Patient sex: M
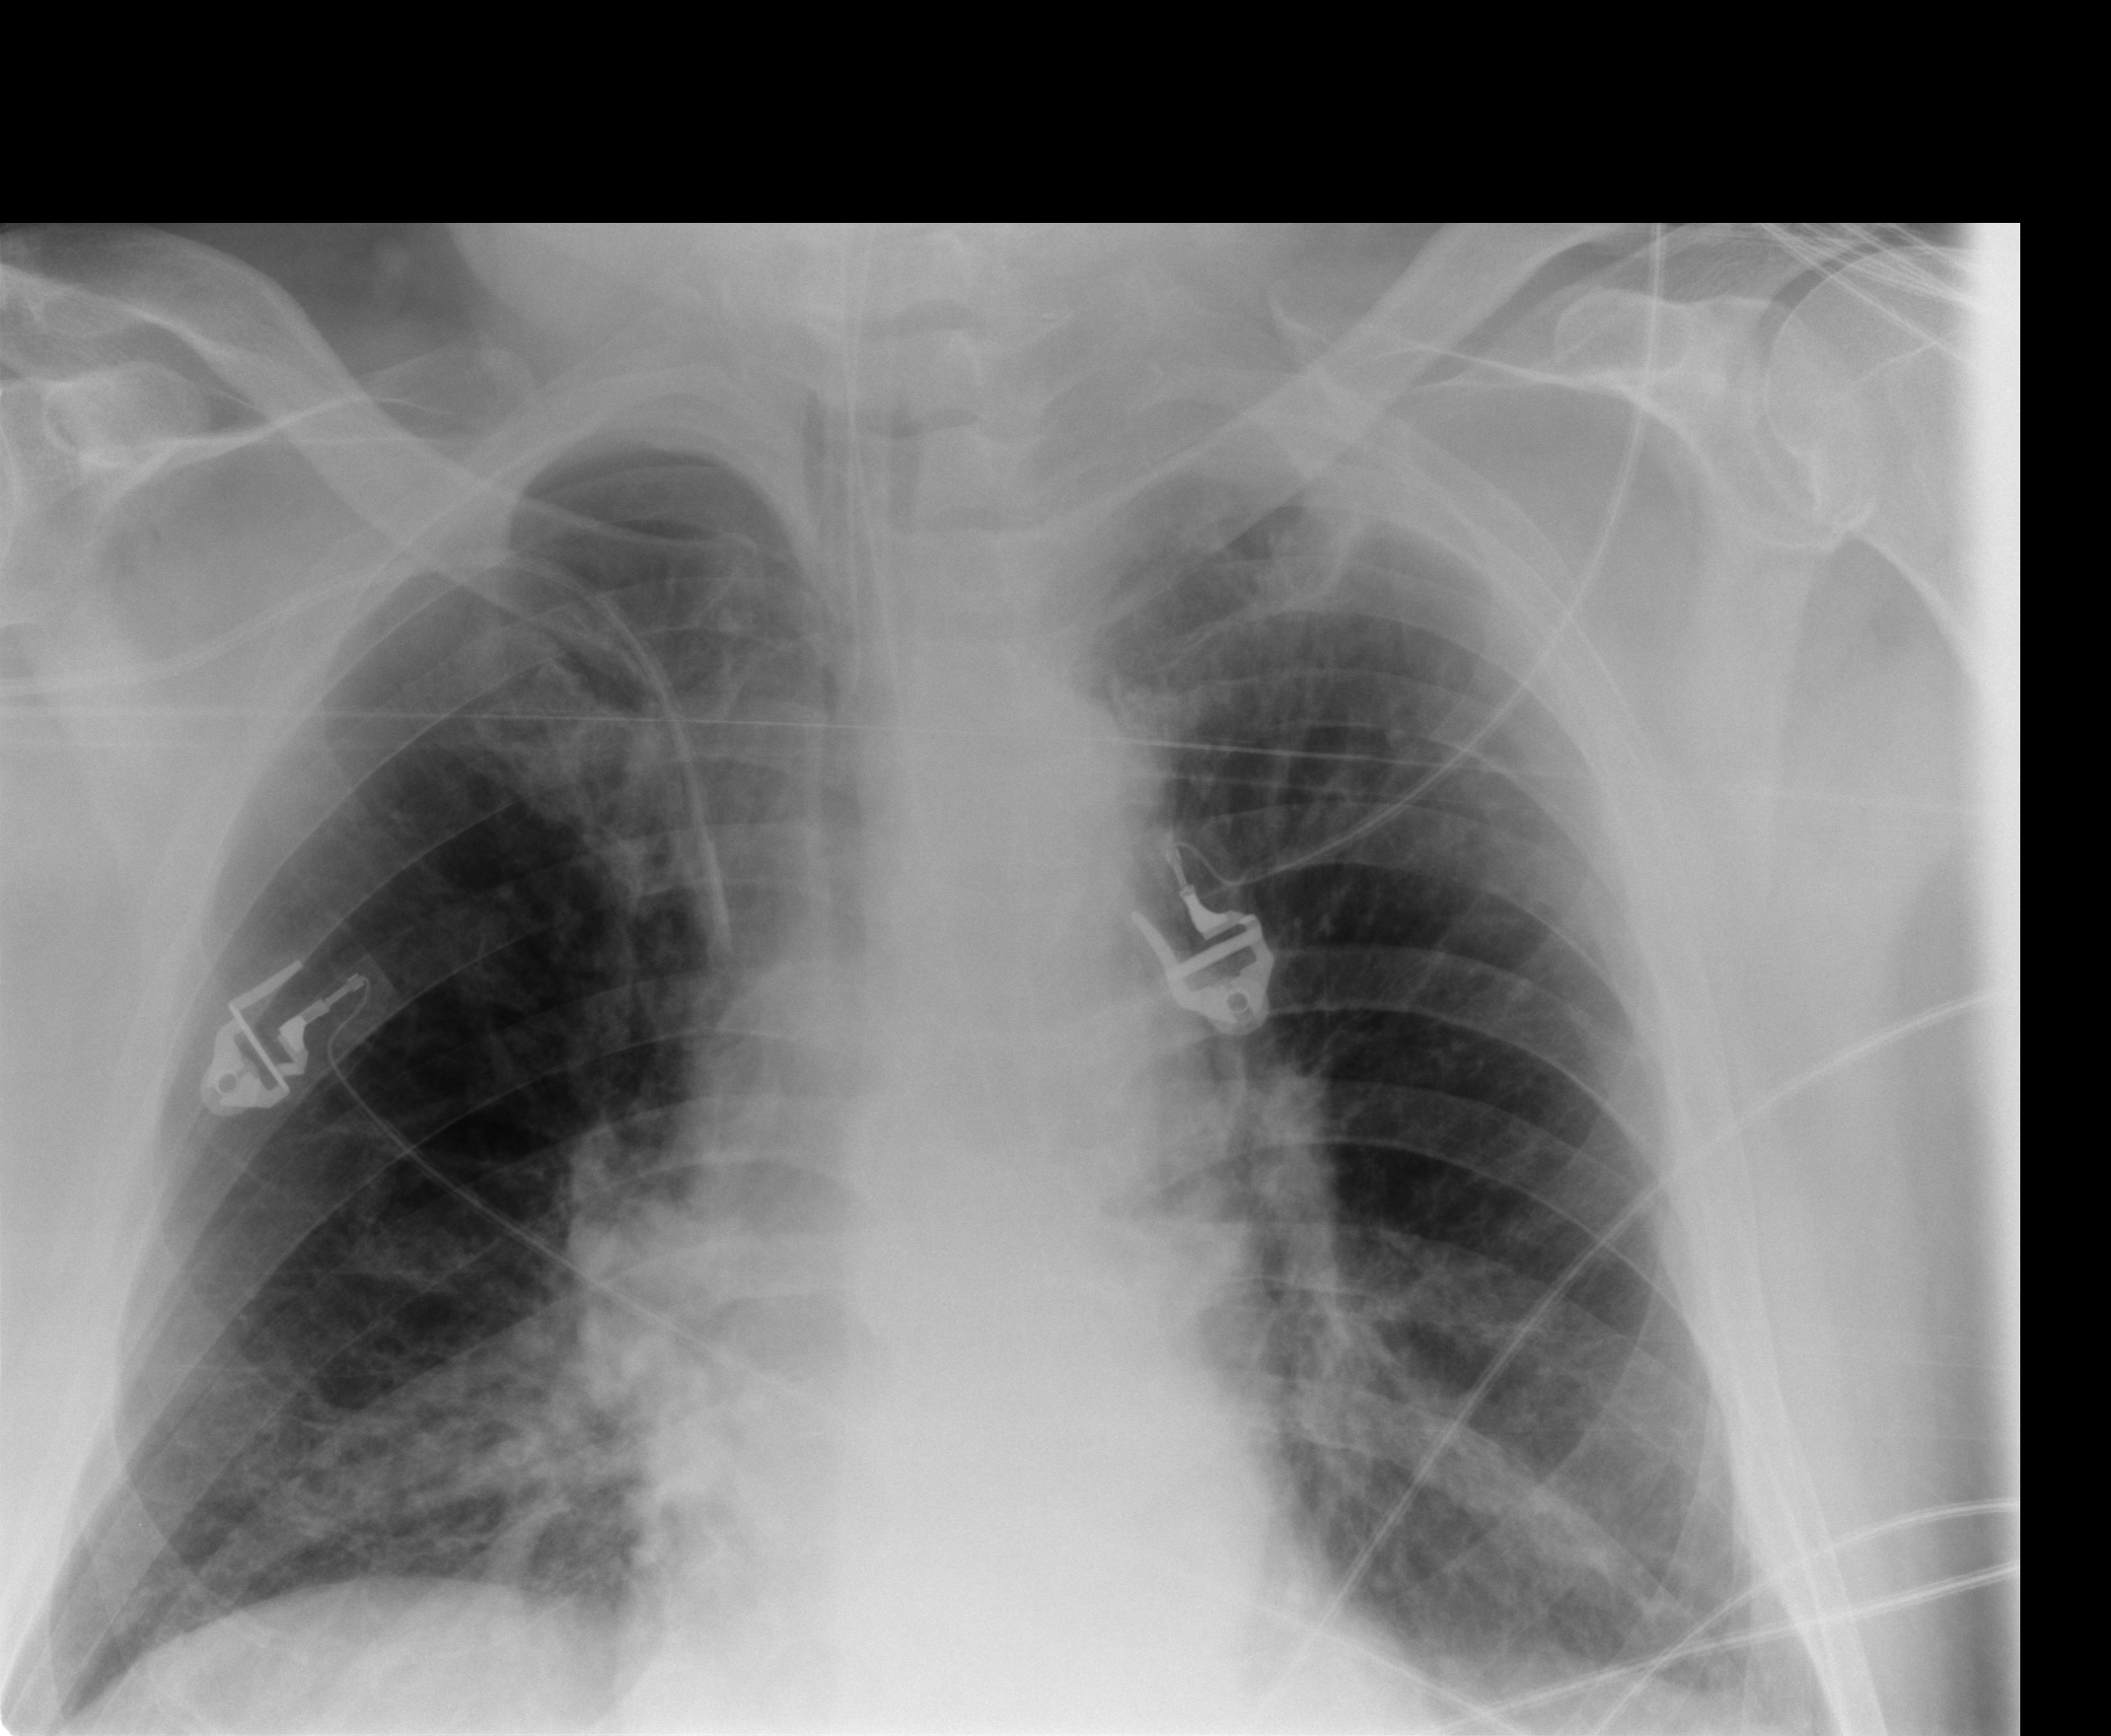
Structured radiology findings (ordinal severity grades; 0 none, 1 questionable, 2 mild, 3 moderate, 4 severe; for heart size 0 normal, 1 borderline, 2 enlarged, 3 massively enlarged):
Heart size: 0
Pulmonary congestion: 2
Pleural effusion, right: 0
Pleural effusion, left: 0
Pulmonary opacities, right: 2
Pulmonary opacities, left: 2
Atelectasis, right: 2
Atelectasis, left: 2